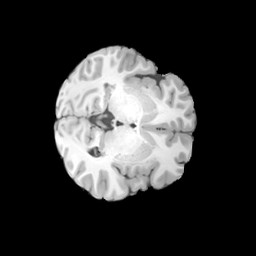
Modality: T1w
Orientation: axial
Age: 21
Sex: female
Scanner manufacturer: siemens
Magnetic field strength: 3 T
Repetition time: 2 s
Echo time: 0.0024 s